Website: home-depot
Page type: store-pickup
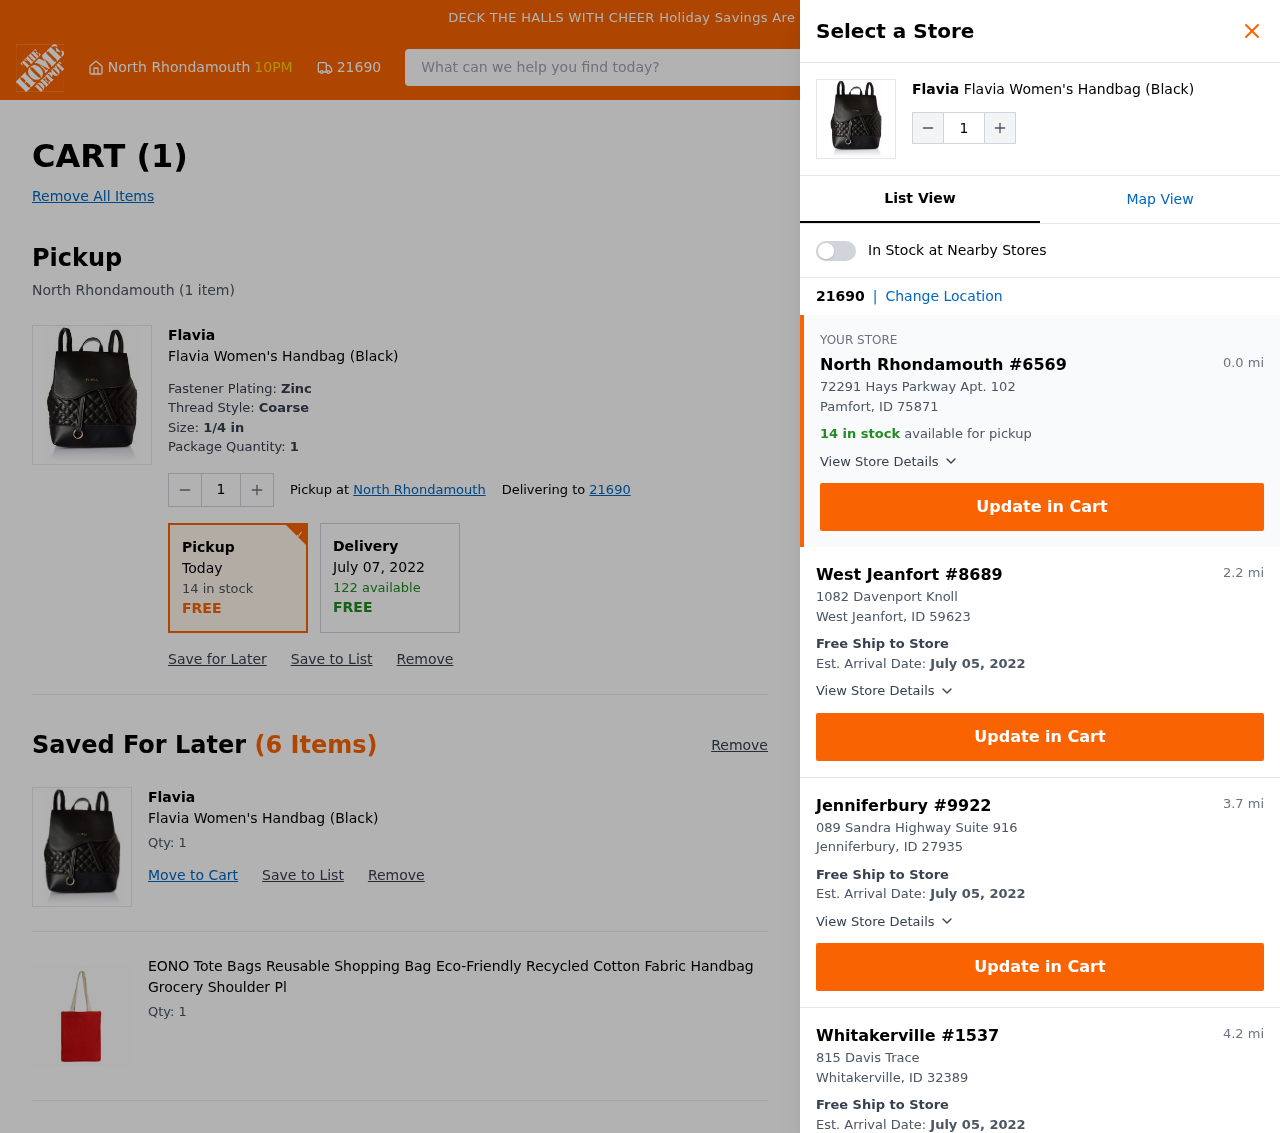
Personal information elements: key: PII_CITY
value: North Rhondamouth
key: PII_LOCATION1_CITY_STATE_ZIP
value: Pamfort, ID 75871
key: PII_LOCATION1_STREET
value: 72291 Hays Parkway Apt. 102
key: PII_LOCATION2_CITY
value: West Jeanfort
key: PII_LOCATION2_CITY_STATE_ZIP
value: West Jeanfort, ID 59623
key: PII_LOCATION2_STREET
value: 1082 Davenport Knoll
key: PII_LOCATION3_CITY
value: Jenniferbury
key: PII_LOCATION3_CITY_STATE_ZIP
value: Jenniferbury, ID 27935
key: PII_LOCATION3_STREET
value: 089 Sandra Highway Suite 916
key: PII_LOCATION4_CITY
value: Whitakerville
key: PII_LOCATION4_CITY_STATE_ZIP
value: Whitakerville, ID 32389
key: PII_LOCATION4_STREET
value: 815 Davis Trace
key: PII_POSTCODE
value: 21690
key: PII_POSTCODE_FULL
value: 21690
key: PII_POSTCODE_NUMERIC
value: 21690
Product elements: key: PRODUCT1_BRAND
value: Flavia
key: PRODUCT1_NAME
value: Flavia Women's Handbag (Black)
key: PRODUCT2_NAME
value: EONO Tote Bags Reusable Shopping Bag Eco-Friendly Recycled Cotton Fabric Handbag Grocery Shoulder Pl
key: PRODUCT1_BRAND2
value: Flavia
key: PRODUCT1_NAME2
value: Flavia Women's Handbag (Black)
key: PRODUCT1_BRAND3
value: Flavia
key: PRODUCT1_NAME3
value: Flavia Women's Handbag (Black)
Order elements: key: ORDER_NUM_ITEMS
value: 1
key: ORDER_NUM_ITEMS2
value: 1
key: ORDER_ITEM_QTY
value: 1
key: ORDER_DATE
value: Today
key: ORDER_DELIVERY_DATE
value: July 07, 2022
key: ORDER_SHIPPING_DATE
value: July 05, 2022
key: ORDER_SHIPPING_DATE2
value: July 05, 2022
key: ORDER_SHIPPING_DATE3
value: July 05, 2022
Search elements: key: HEADER_SEARCH
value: What can we help you find today?
Other elements: key: SAVED_ITEM1_QTY
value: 1
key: SAVED_ITEM2_QTY
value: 1